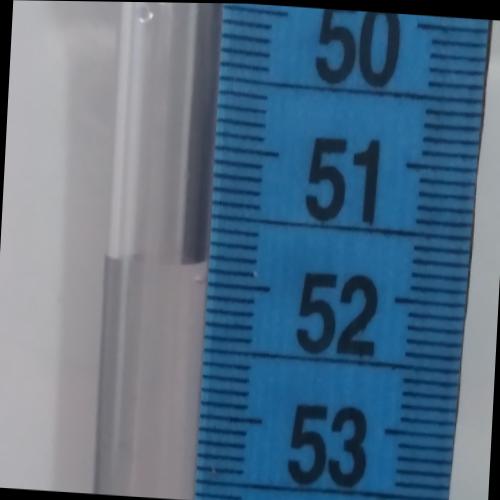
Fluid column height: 51.9 cm